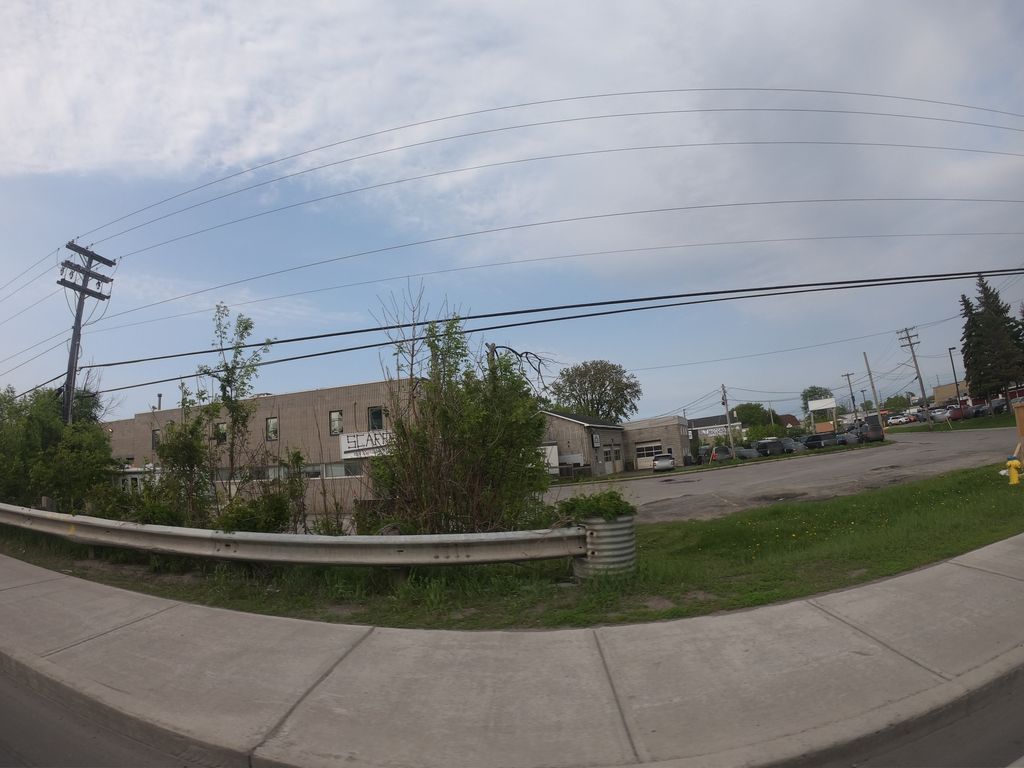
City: ottawa-gatineau